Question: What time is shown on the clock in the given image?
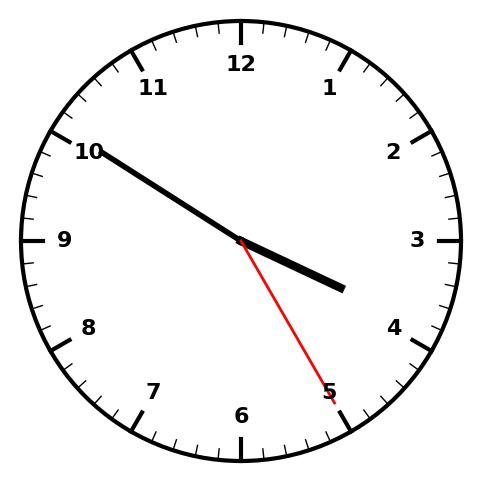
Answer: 03:50:25